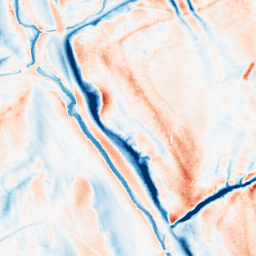
Category: classical
Decomposition family: gaussian_anisotropic
Decomposition parameters: sigma_x: 10
sigma_y: 2
Upsampling method: sinc_blackman
Upsampling parameters: scale: 2
kernel_size: 4
Upsampling scale: 2